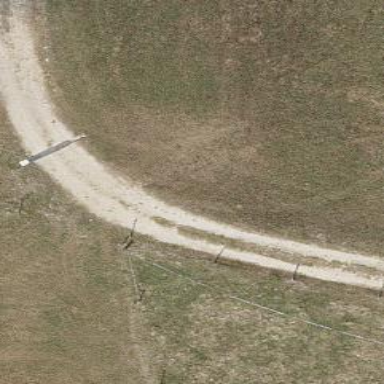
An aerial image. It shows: Track with grade 3 surface.